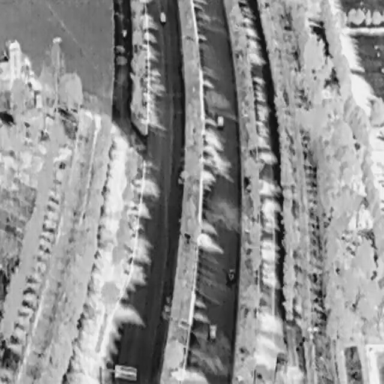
There are three Cars in the infrared image.